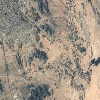
Label: land